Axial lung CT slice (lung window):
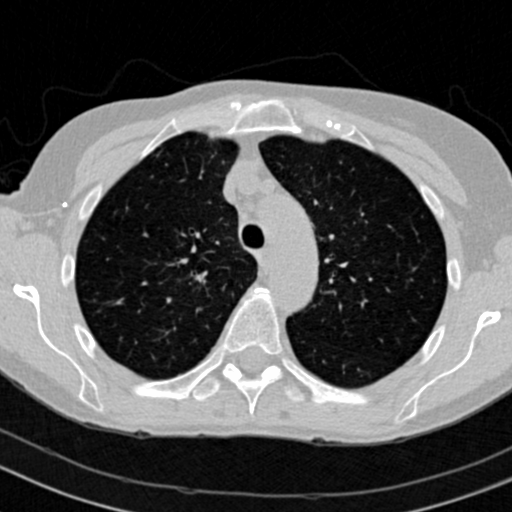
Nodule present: no